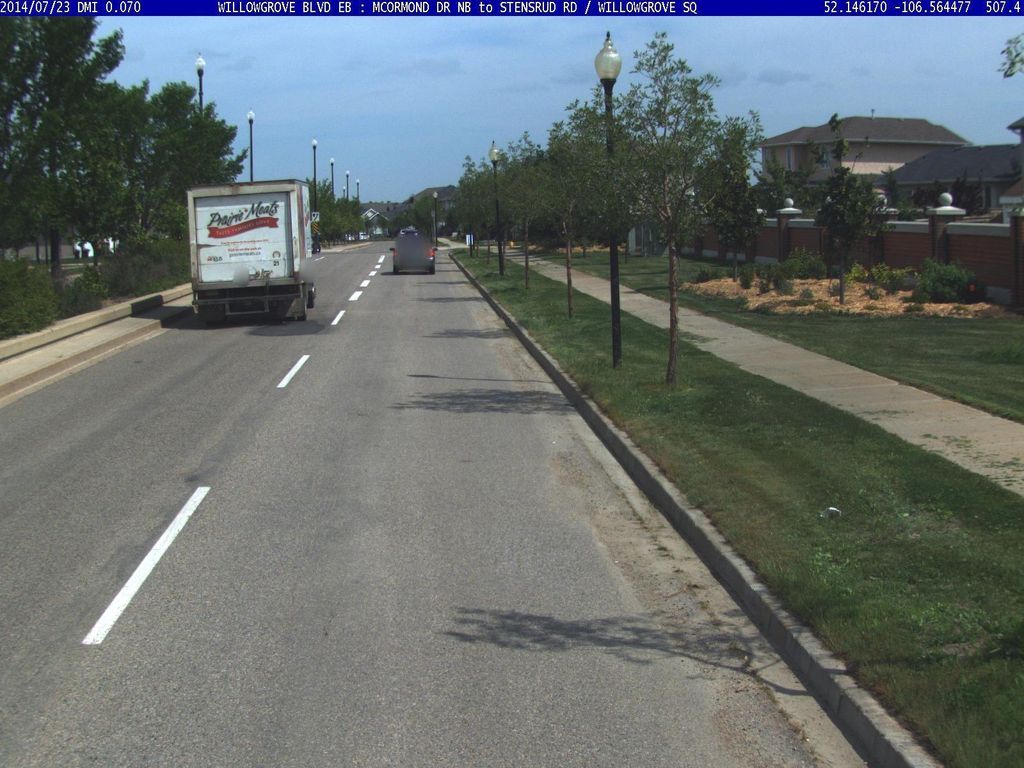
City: saskatoon